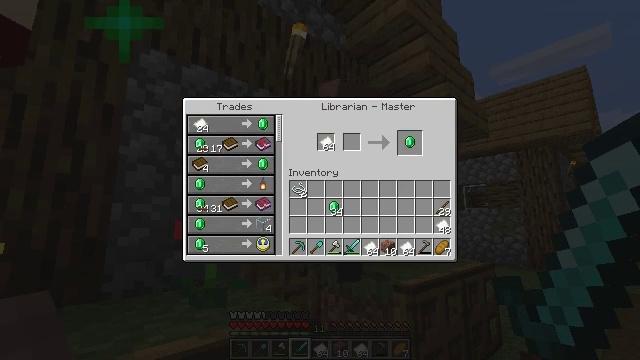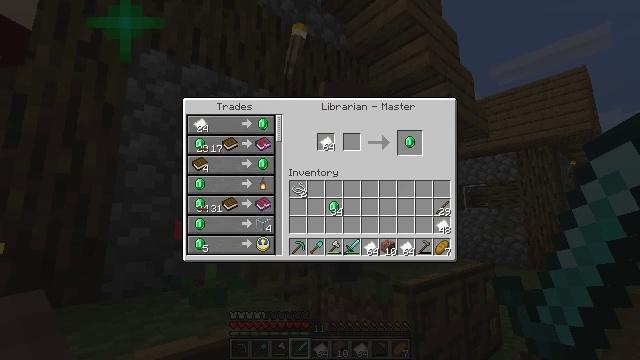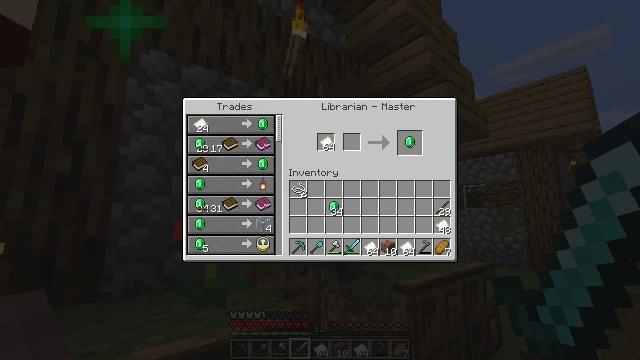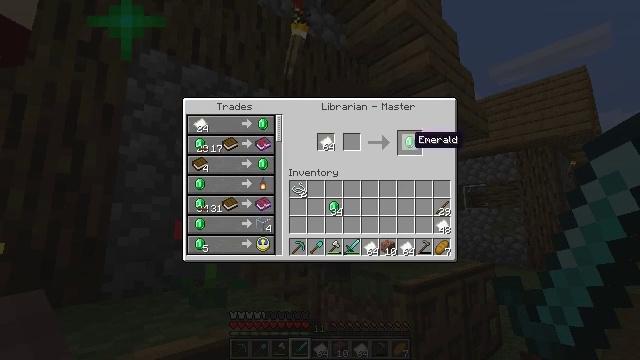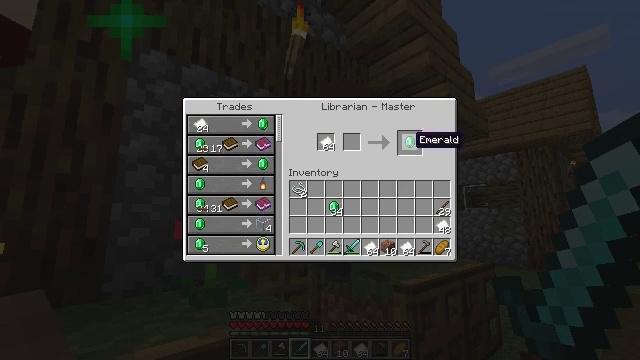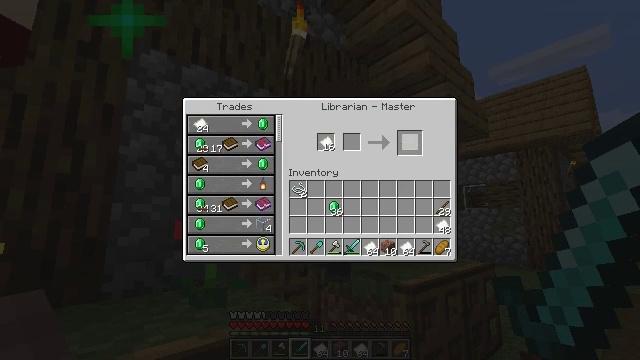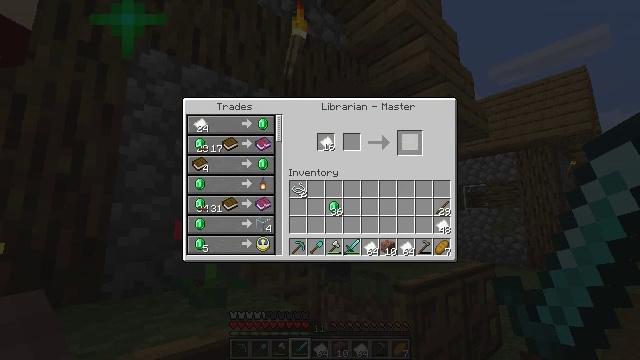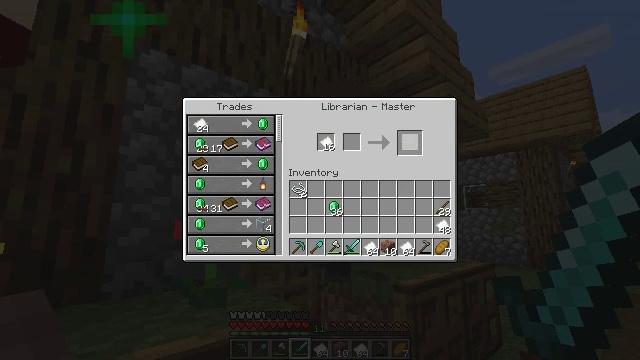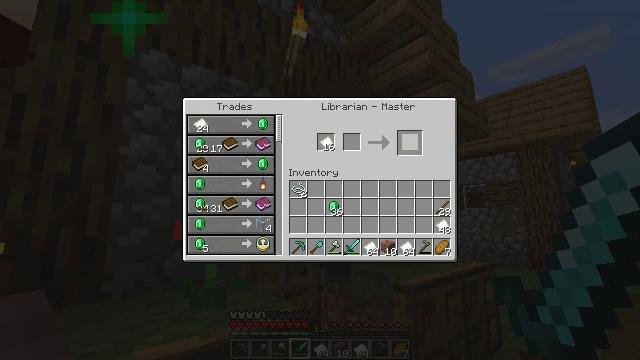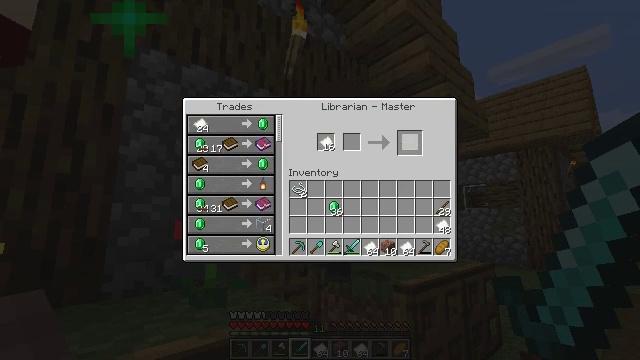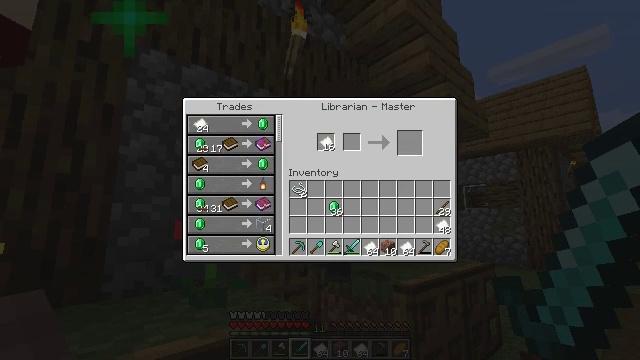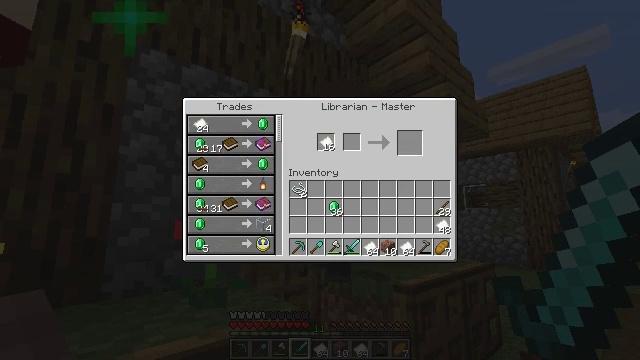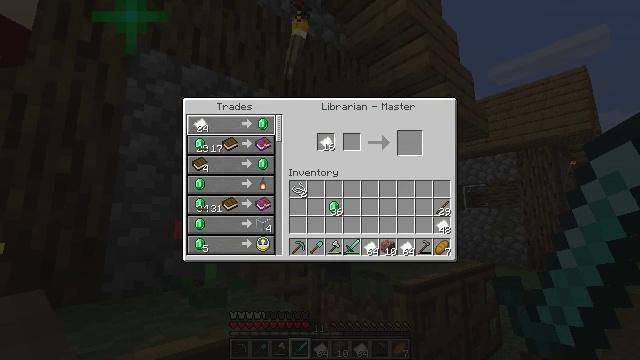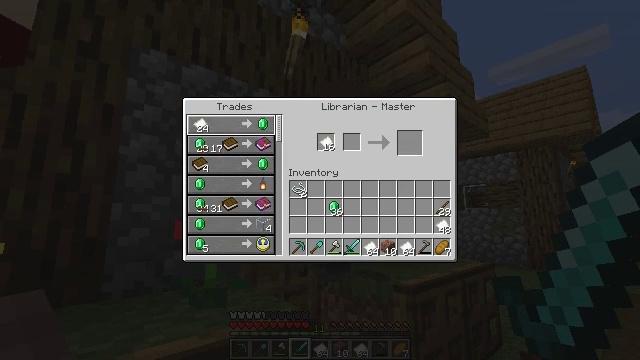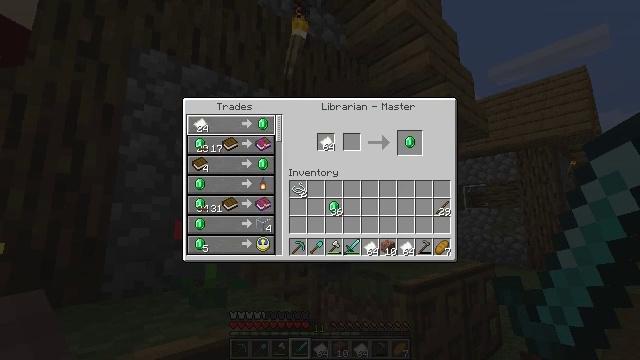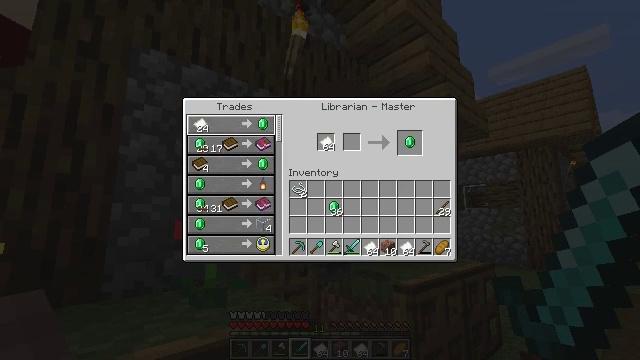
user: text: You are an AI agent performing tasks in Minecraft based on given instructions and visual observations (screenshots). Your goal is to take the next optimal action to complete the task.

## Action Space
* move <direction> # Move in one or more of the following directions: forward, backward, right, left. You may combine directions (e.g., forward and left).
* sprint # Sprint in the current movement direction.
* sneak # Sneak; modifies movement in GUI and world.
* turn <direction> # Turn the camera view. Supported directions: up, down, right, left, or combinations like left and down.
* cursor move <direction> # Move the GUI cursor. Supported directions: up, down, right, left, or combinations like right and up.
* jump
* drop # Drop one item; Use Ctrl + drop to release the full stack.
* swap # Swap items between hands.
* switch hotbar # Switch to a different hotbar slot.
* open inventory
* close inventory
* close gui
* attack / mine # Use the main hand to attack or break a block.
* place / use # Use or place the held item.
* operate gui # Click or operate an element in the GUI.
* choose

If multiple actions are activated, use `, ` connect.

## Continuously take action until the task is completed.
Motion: motion action
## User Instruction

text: Combine materials on the crafting table to make an emerald.
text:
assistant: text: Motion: sneak, cursor move right and down
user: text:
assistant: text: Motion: sneak, cursor move right
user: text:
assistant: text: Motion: sneak, cursor move right
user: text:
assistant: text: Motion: sneak
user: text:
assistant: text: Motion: sneak, operate gui
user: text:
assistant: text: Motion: sneak, operate gui
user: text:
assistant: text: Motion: sneak, operate gui
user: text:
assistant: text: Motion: sneak
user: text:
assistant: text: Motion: sneak
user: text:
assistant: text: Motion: sneak, cursor move left
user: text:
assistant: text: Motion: sneak, cursor move left
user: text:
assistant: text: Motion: sneak, cursor move left
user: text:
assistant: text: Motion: sneak, cursor move left
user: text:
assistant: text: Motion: sneak, operate gui
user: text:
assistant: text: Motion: sneak, operate gui
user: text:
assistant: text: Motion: sneak, operate gui
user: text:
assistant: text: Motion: sneak, cursor move right
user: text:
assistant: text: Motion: sneak, cursor move right
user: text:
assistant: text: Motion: sneak, cursor move right
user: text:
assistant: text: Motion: sneak, cursor move right
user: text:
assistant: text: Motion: sneak, cursor move right
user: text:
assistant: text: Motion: sneak, operate gui
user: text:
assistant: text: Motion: sneak, operate gui
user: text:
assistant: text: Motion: sneak, operate gui
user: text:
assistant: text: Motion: sneak
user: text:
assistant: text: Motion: sneak
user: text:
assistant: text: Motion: sneak
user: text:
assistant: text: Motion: sneak, cursor move left
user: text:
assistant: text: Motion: sneak, cursor move left
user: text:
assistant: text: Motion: sneak, cursor move left